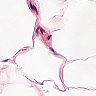
Metastatic tissue present: no